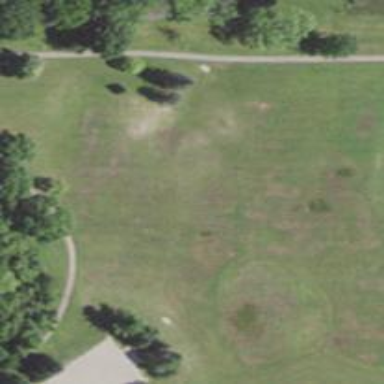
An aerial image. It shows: Disc golf course for leisure activity.